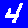
Digit: 4